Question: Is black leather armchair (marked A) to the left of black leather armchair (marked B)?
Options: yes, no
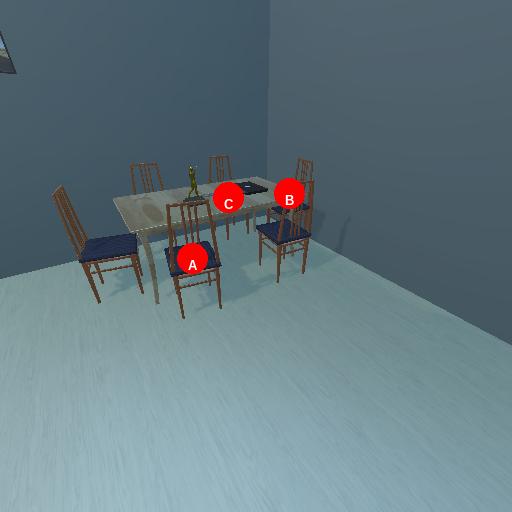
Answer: yes